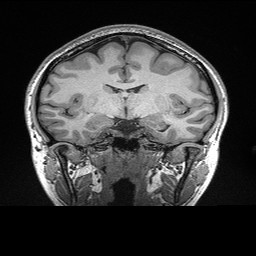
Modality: T1w
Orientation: sagittal
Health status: healthy
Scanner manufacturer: siemens
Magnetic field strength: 3 T
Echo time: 0.00298 s